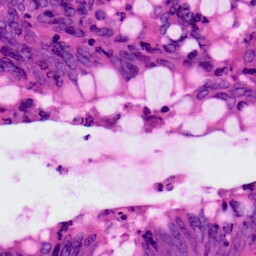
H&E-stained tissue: Colon